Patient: sex F, age 63
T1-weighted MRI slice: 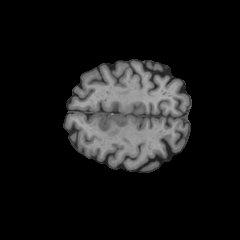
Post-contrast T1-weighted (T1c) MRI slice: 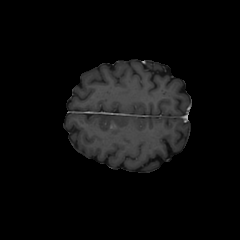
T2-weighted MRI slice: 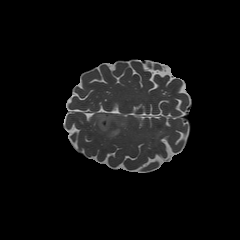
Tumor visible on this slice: yes
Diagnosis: Glioblastoma, IDH-wildtype
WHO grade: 4